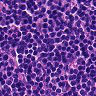
Metastatic tissue present: no